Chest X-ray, PA view. Patient: 36 years old, sex F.
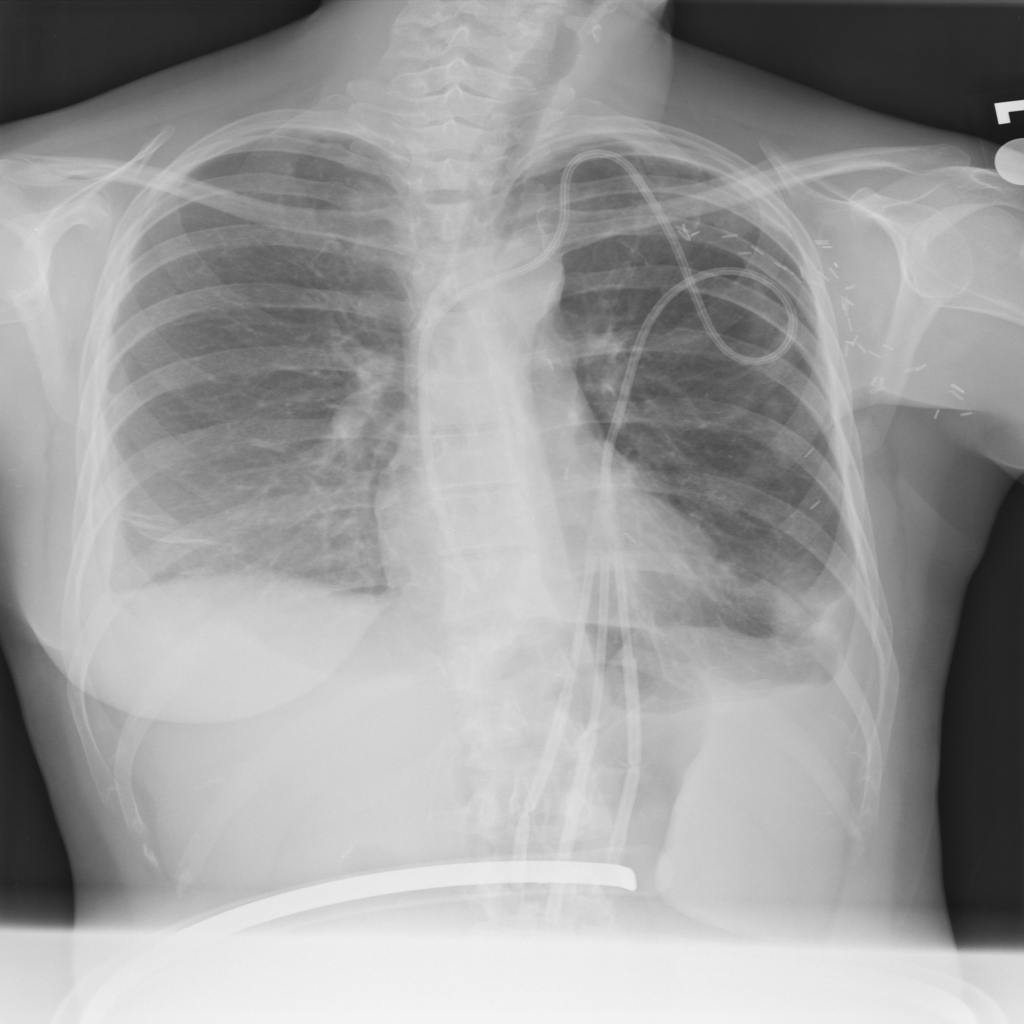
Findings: Pleural_Thickening